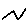
Label: zigzag